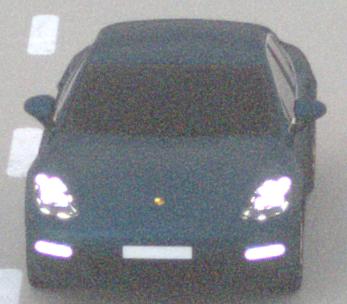
Make: Porsche
Model: Panamera
Detailed model: Panamera (971)
Model produced from: 2016/11
Model produced until: 2018/08
Doors: 5
Color: blue
Road condition: dry road
Daytime: night
Contrast: low contrast